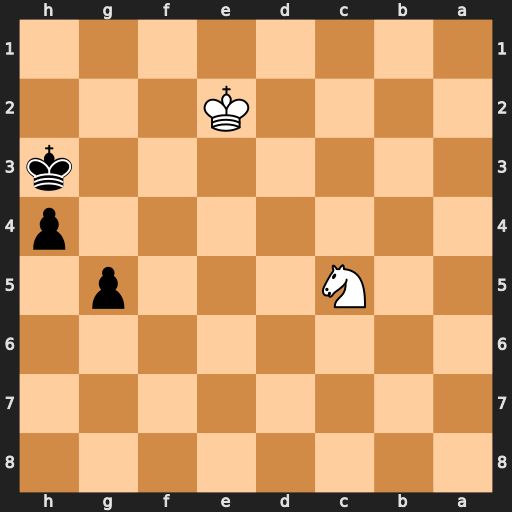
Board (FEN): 8/8/8/2N3p1/7p/7k/4K3/8
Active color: b
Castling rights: -
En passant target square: -
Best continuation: Kg2 Nd3 h3